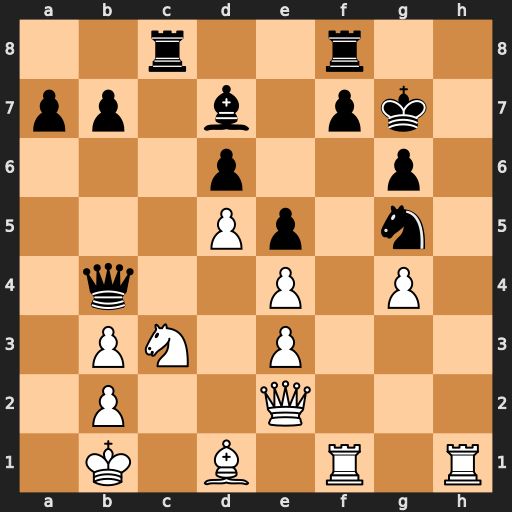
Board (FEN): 2r2r2/pp1b1pk1/3p2p1/3Pp1n1/1q2P1P1/1PN1P3/1P2Q3/1K1B1R1R
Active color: w
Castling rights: -
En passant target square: -
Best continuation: Qh2 Rh8 Qf2